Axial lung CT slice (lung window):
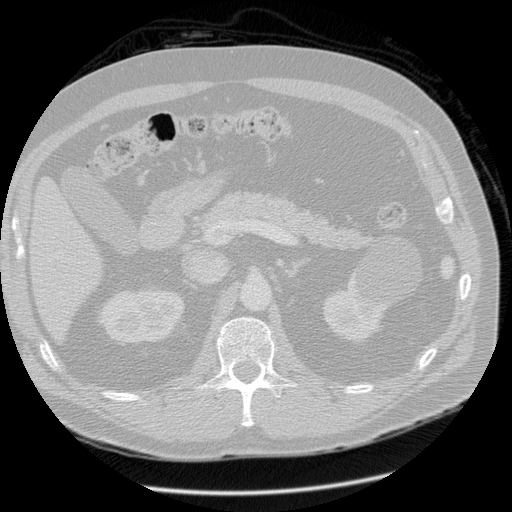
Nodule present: no